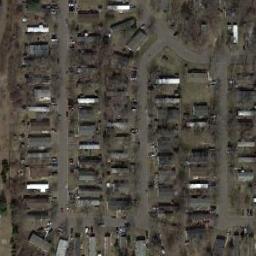
Label: residential